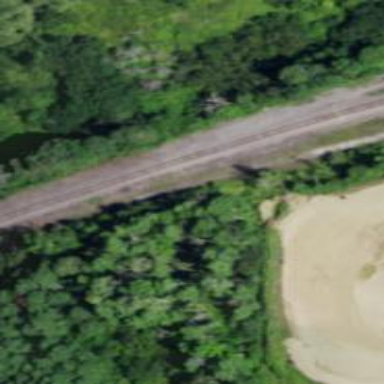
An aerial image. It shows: Railway track.